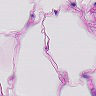
Metastatic tissue present: no